Interaction volume radius: 5 \u00c5
Interaction volume height: 10 \u00c5
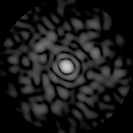
Disorder parameter: 0.7983